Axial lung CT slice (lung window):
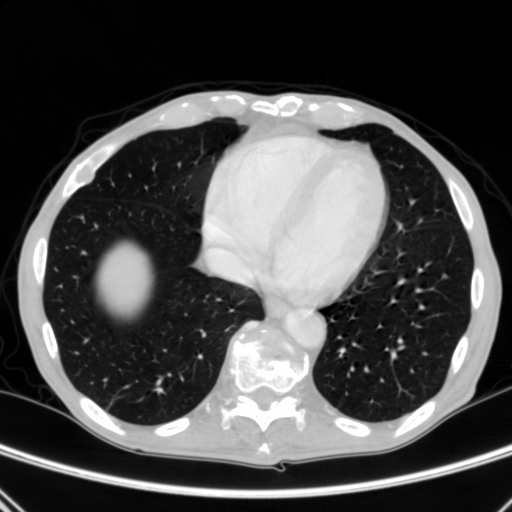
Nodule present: no